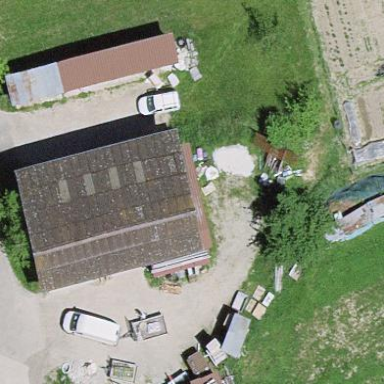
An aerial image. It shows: Shed.